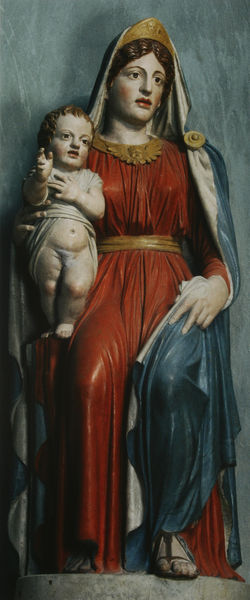
Titel: Thronende Madonna
Künstler: Vicentinischer Bildhauer
Standort: Barbarano Vicentino
Institution: Santa Maria Assunta
Schlagwörter: blau, fuß, gott, hand, kopf, lendenschurz, nackt, schatten, umhang, weiß, sitzen, finger, frau, frisur, geste, grau, holz, kleid, mund, nase, stirn, blick, gürtel, rot, schleier, tuch, hochformat, arm, arme, augen, falten, gesicht, halten, kragen, sockel, hände, kirche, auge, figur, gewand, gold, haare, mantel, stehend, kind, mutter, brosche, diadem, gotik, krone, lippe, lippen, locken, rosa, rouge, rund, skulptur, statue, beine, brüste, wangen, backen, farbe, baby, falte, kopftuch, detail, büste, nabel, sandalen, bauch, faltenwurf, plastik, podest, junge, wange, bauchnabel, knie, zehen, foto, fotografie, beinchen, knabe, vergoldet, religion, barfuß, mollig, zeh, schuh, schnitzerei, photo, gestus, sandale, christus, jesus, jesus christus, segen, backe, naturalistisch, heilige, gefasst, golden, heilig, maria, madonna, mutter gottes, tunika, fassung, sohn, ikone, geschnitzt, alabaster, bildhauer, jesuskind, lau, madonna mit kind, segensgestus, maiesta, fibel, handgelenk, himmelskönigin, augen augenbrauen, windel, jungfrau maria, christuskind, holzschnitzerei, lind, heilige maria, christkind, mantelmadonna, palla, gnadenbild, heilige jungfrau, r8und, by, 1900, christknd